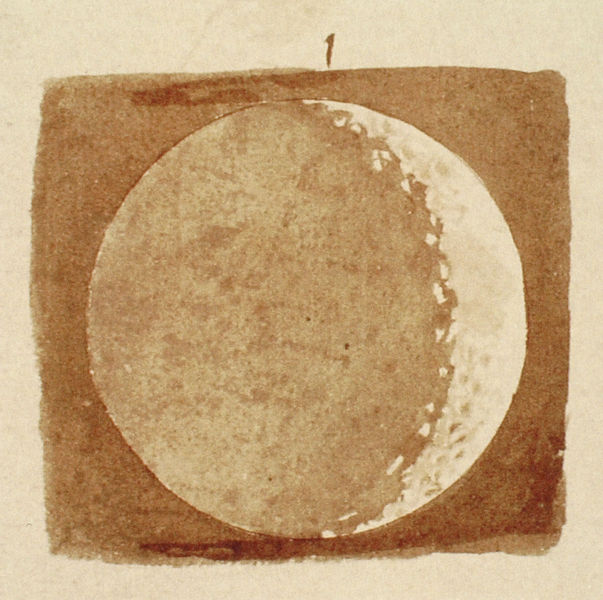
Künstler: Galileo Galilei
Institution: Florenz, Biblioteca Nationale Centrale
Schlagwörter: dunkel, himmel, mann, schatten, wasser, weiß, aquarell, braun, grau, hell, licht, schwarz, zeichnung, beige, mensch, stein, bild, sonne, blatt, kreis, rund, papier, farbe, sepia, steinmetz, tusche, mond, stern, erdfarben, druck, halbmond, mondsichel, sichel, strich, kugel, tinte, quader, quadrat, planet, ritzen, kerbe, voll, all, 1, schiegelbild, mattweiß